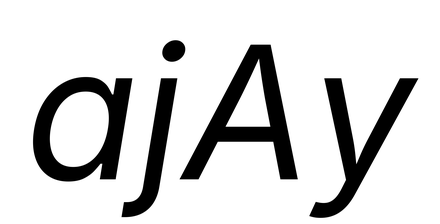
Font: Inter-Italic_Italic